Question: I must consume a PHP webservice which has a SSL certificate. My .net 3.5 Class library references the webservice with 'Add Service references' in Visualstudio 2010 (WCF right?).
When calling the main method of the webservice I receive;
I tried a lot, like
'''
System.Net.ServicePointManager.ServerCertificateValidationCallback = new RemoteCertificateValidationCallback(CheckValidationResult);
public bool CheckValidationResult(Object sender, X509Certificate certificate, X509Chain chain, SslPolicyErrors sslPolicyErrors)
{
return true;
}
'''
But It wouldn't work. Also I have the certificate installed on my own machine.
*Extra info; When I use the wsdl location in 'Add service reference' the same error occurs. Before I tried it, I worked with a static wsdl.

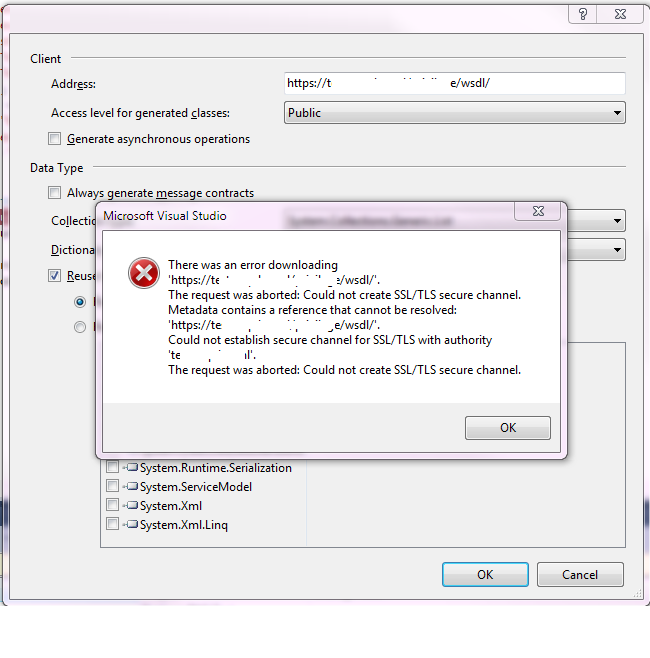
Answer: Yes an Untrusted certificate can cause this. Look at the certificate path for the webservice by opening the websservice in a browser and use the browser tools to look at the certificate path. You may need to install one or more intermediate certificates onto the computer calling the webservice. In the browser you may see "Certificate errors" with an option to "Install Certificate" when you investigate further - this could be the certificate you missing.
My particular problem was a Geotrust Geotrust DV SSL CA intermediate certificate missing following an upgrade to their root server in July 2010
<URL>
( deadlink preserved here: <URL>